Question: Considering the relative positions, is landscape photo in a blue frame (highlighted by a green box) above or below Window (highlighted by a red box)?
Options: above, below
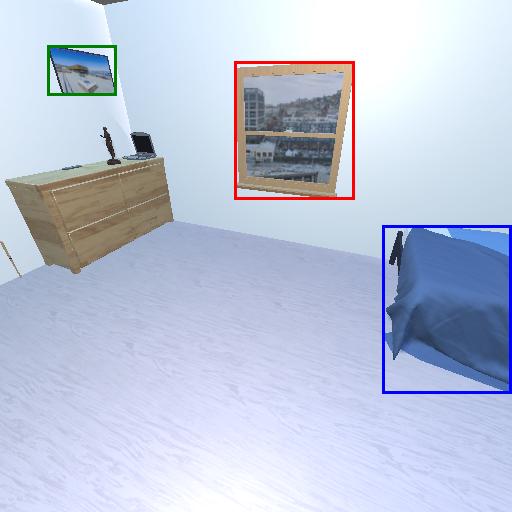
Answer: above